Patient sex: M
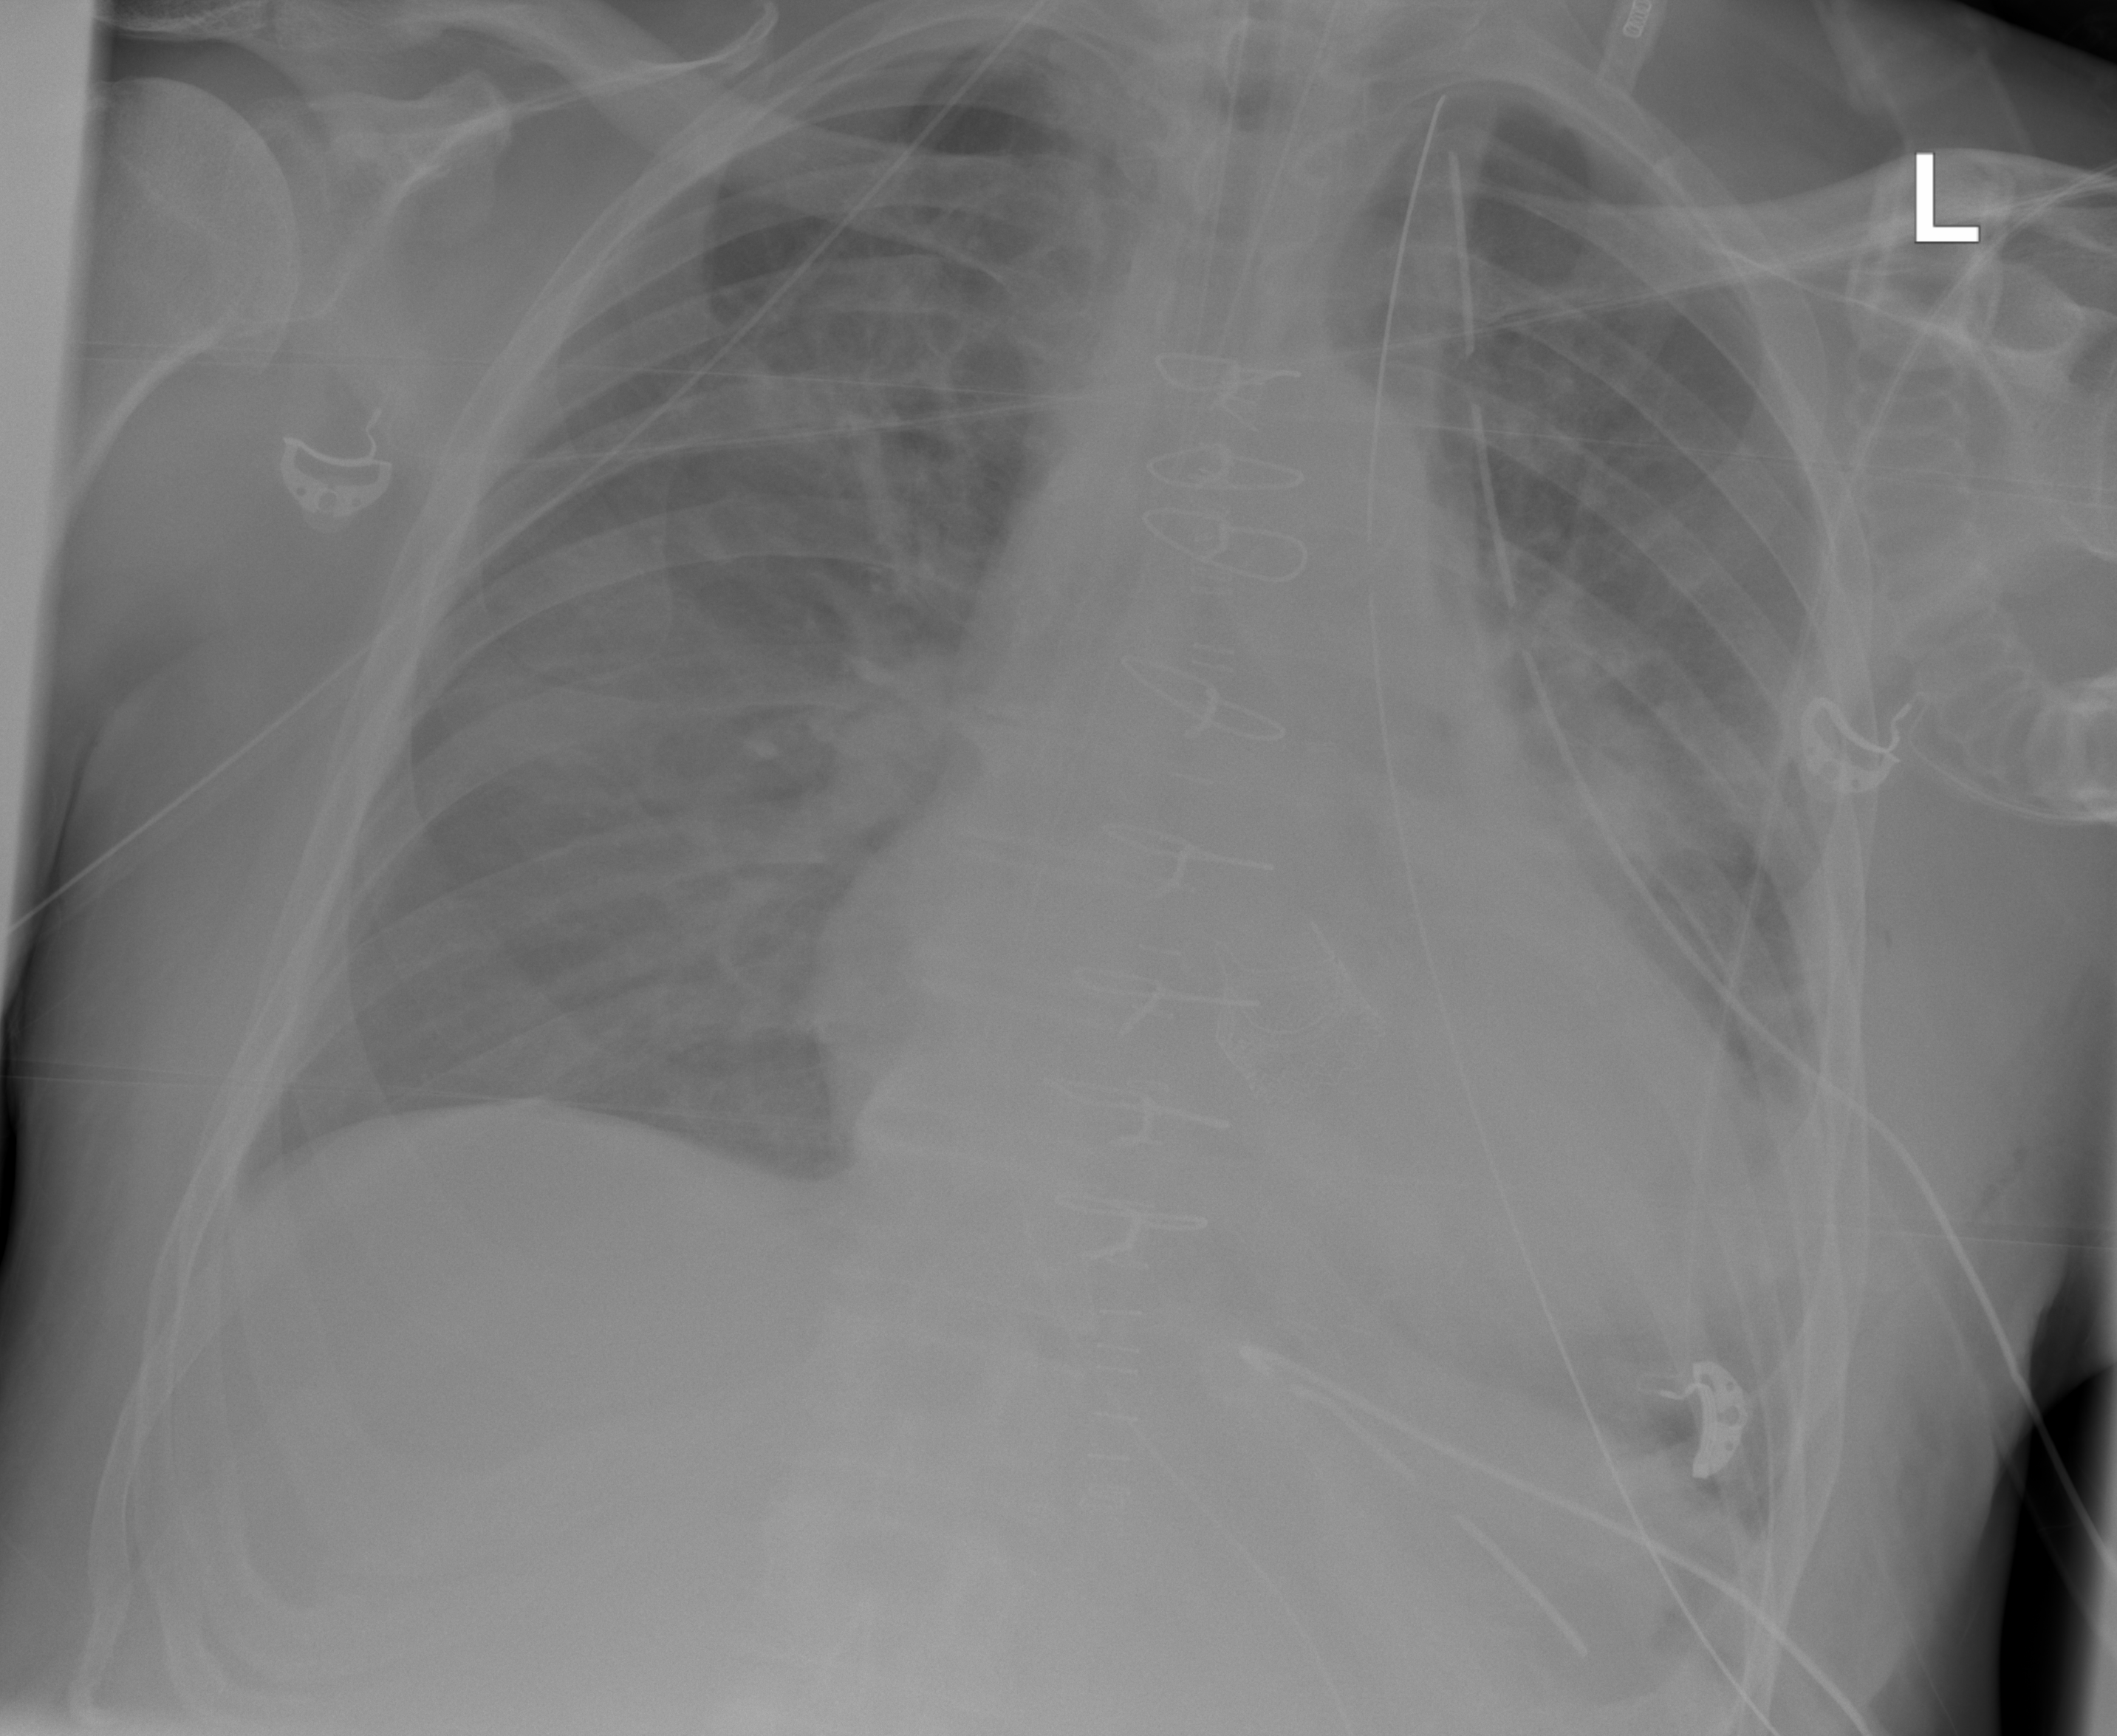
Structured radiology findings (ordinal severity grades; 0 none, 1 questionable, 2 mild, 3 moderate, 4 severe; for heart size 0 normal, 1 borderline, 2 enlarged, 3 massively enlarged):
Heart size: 2
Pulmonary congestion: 0
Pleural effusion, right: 0
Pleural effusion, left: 2
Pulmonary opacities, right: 3
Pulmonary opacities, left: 2
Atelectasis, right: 0
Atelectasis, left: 2